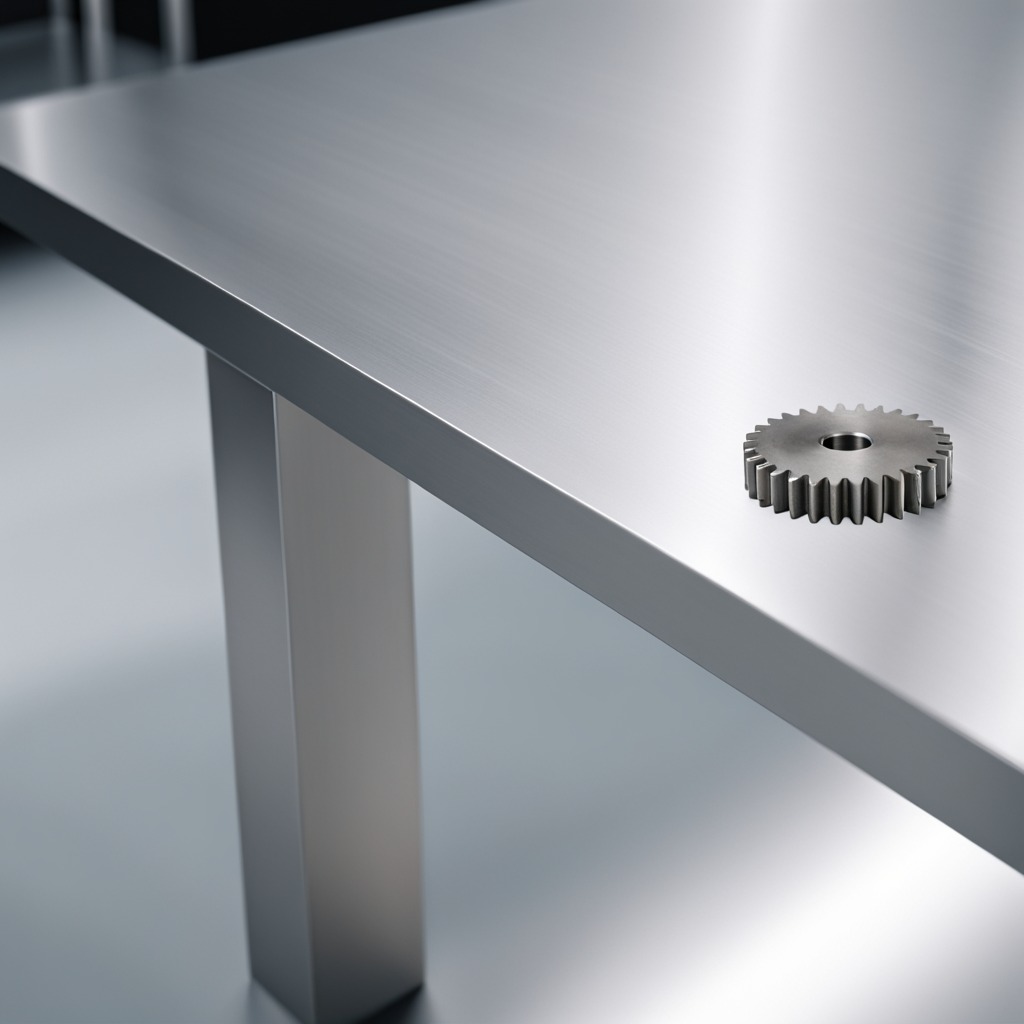
A steel gear with teeth is lying on a stainless steel table.